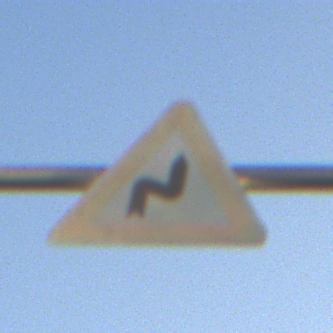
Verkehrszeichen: DoppelkurveRechts
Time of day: SunriseSunset
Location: Outdoor (Nature)
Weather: Clear
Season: NotSpecified
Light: Natural